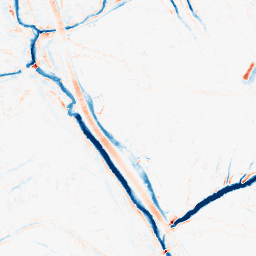
Category: morphological
Decomposition family: tophat_combined
Decomposition parameters: size: 5
Upsampling method: sinc_hamming
Upsampling parameters: scale: 8
kernel_size: 16
Upsampling scale: 8